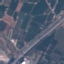
Label: Highway